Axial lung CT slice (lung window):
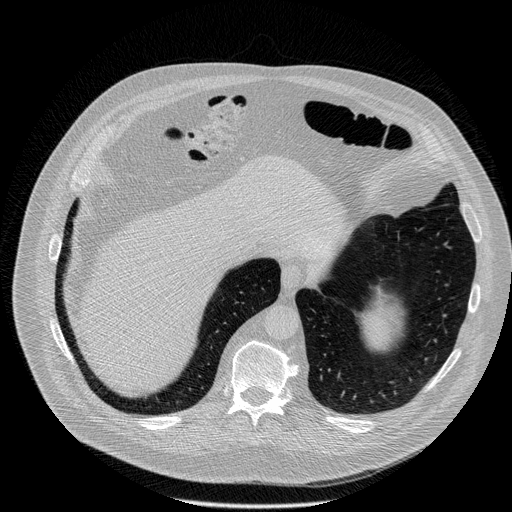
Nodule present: no